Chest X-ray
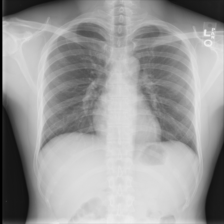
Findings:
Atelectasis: negative
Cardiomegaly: negative
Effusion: negative
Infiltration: negative
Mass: negative
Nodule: negative
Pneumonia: negative
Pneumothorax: negative
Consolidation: negative
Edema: negative
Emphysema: negative
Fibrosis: negative
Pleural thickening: negative
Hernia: negative